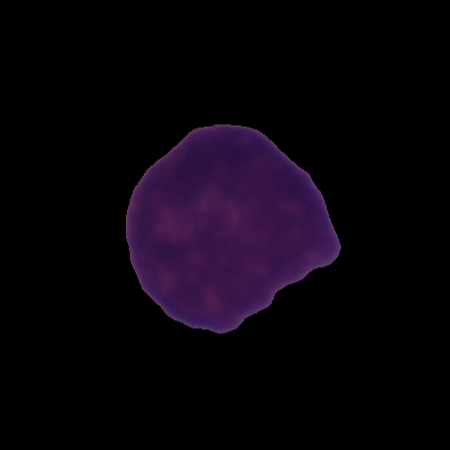
Label: cancer